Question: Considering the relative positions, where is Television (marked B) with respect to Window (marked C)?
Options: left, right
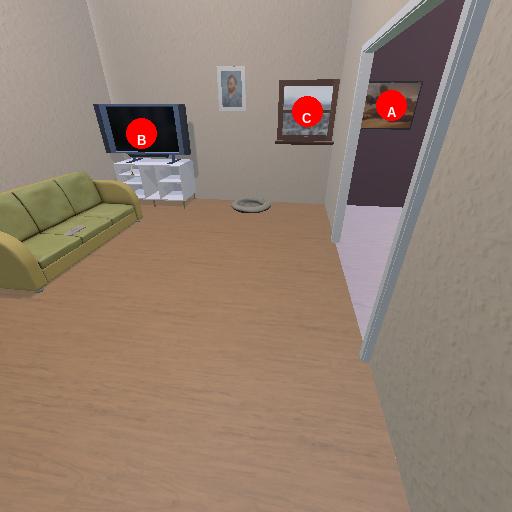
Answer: left